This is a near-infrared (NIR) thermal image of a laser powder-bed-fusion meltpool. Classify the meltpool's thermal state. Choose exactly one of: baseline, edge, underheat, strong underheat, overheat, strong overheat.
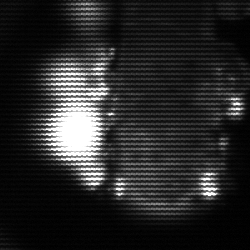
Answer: strong underheat